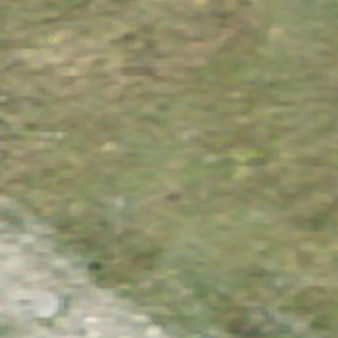
Label: other